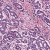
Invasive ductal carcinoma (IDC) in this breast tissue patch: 1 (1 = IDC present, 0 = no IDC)